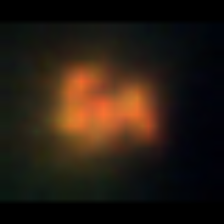
Taxon: NanoPlankton
Group: Other